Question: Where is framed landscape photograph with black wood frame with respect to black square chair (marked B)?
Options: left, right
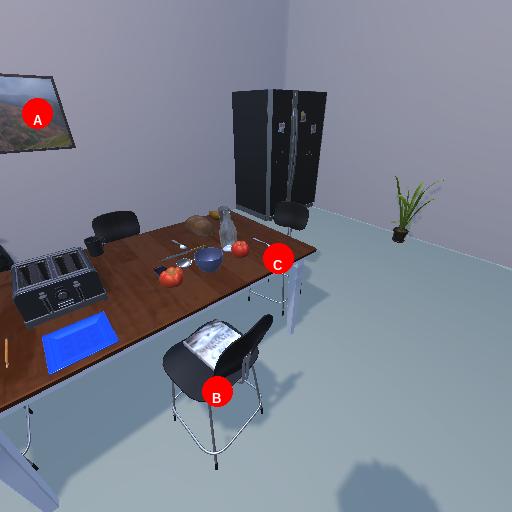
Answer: left